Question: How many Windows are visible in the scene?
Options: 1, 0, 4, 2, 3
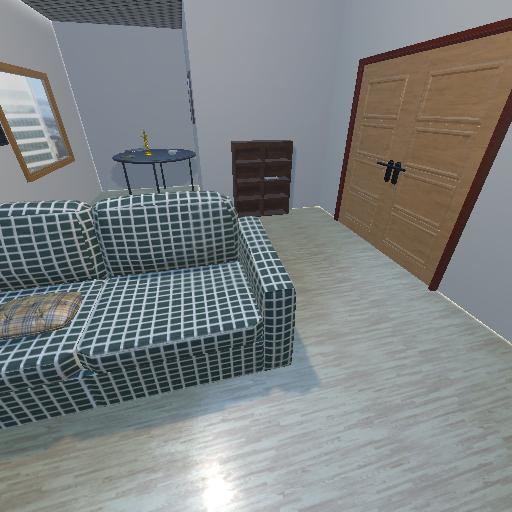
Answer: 1